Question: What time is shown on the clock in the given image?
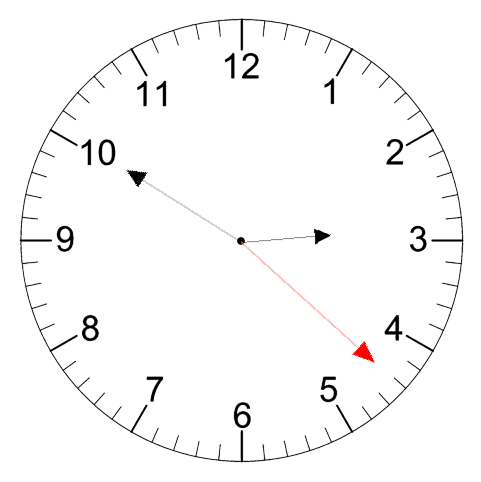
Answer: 02:50:22